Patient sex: M
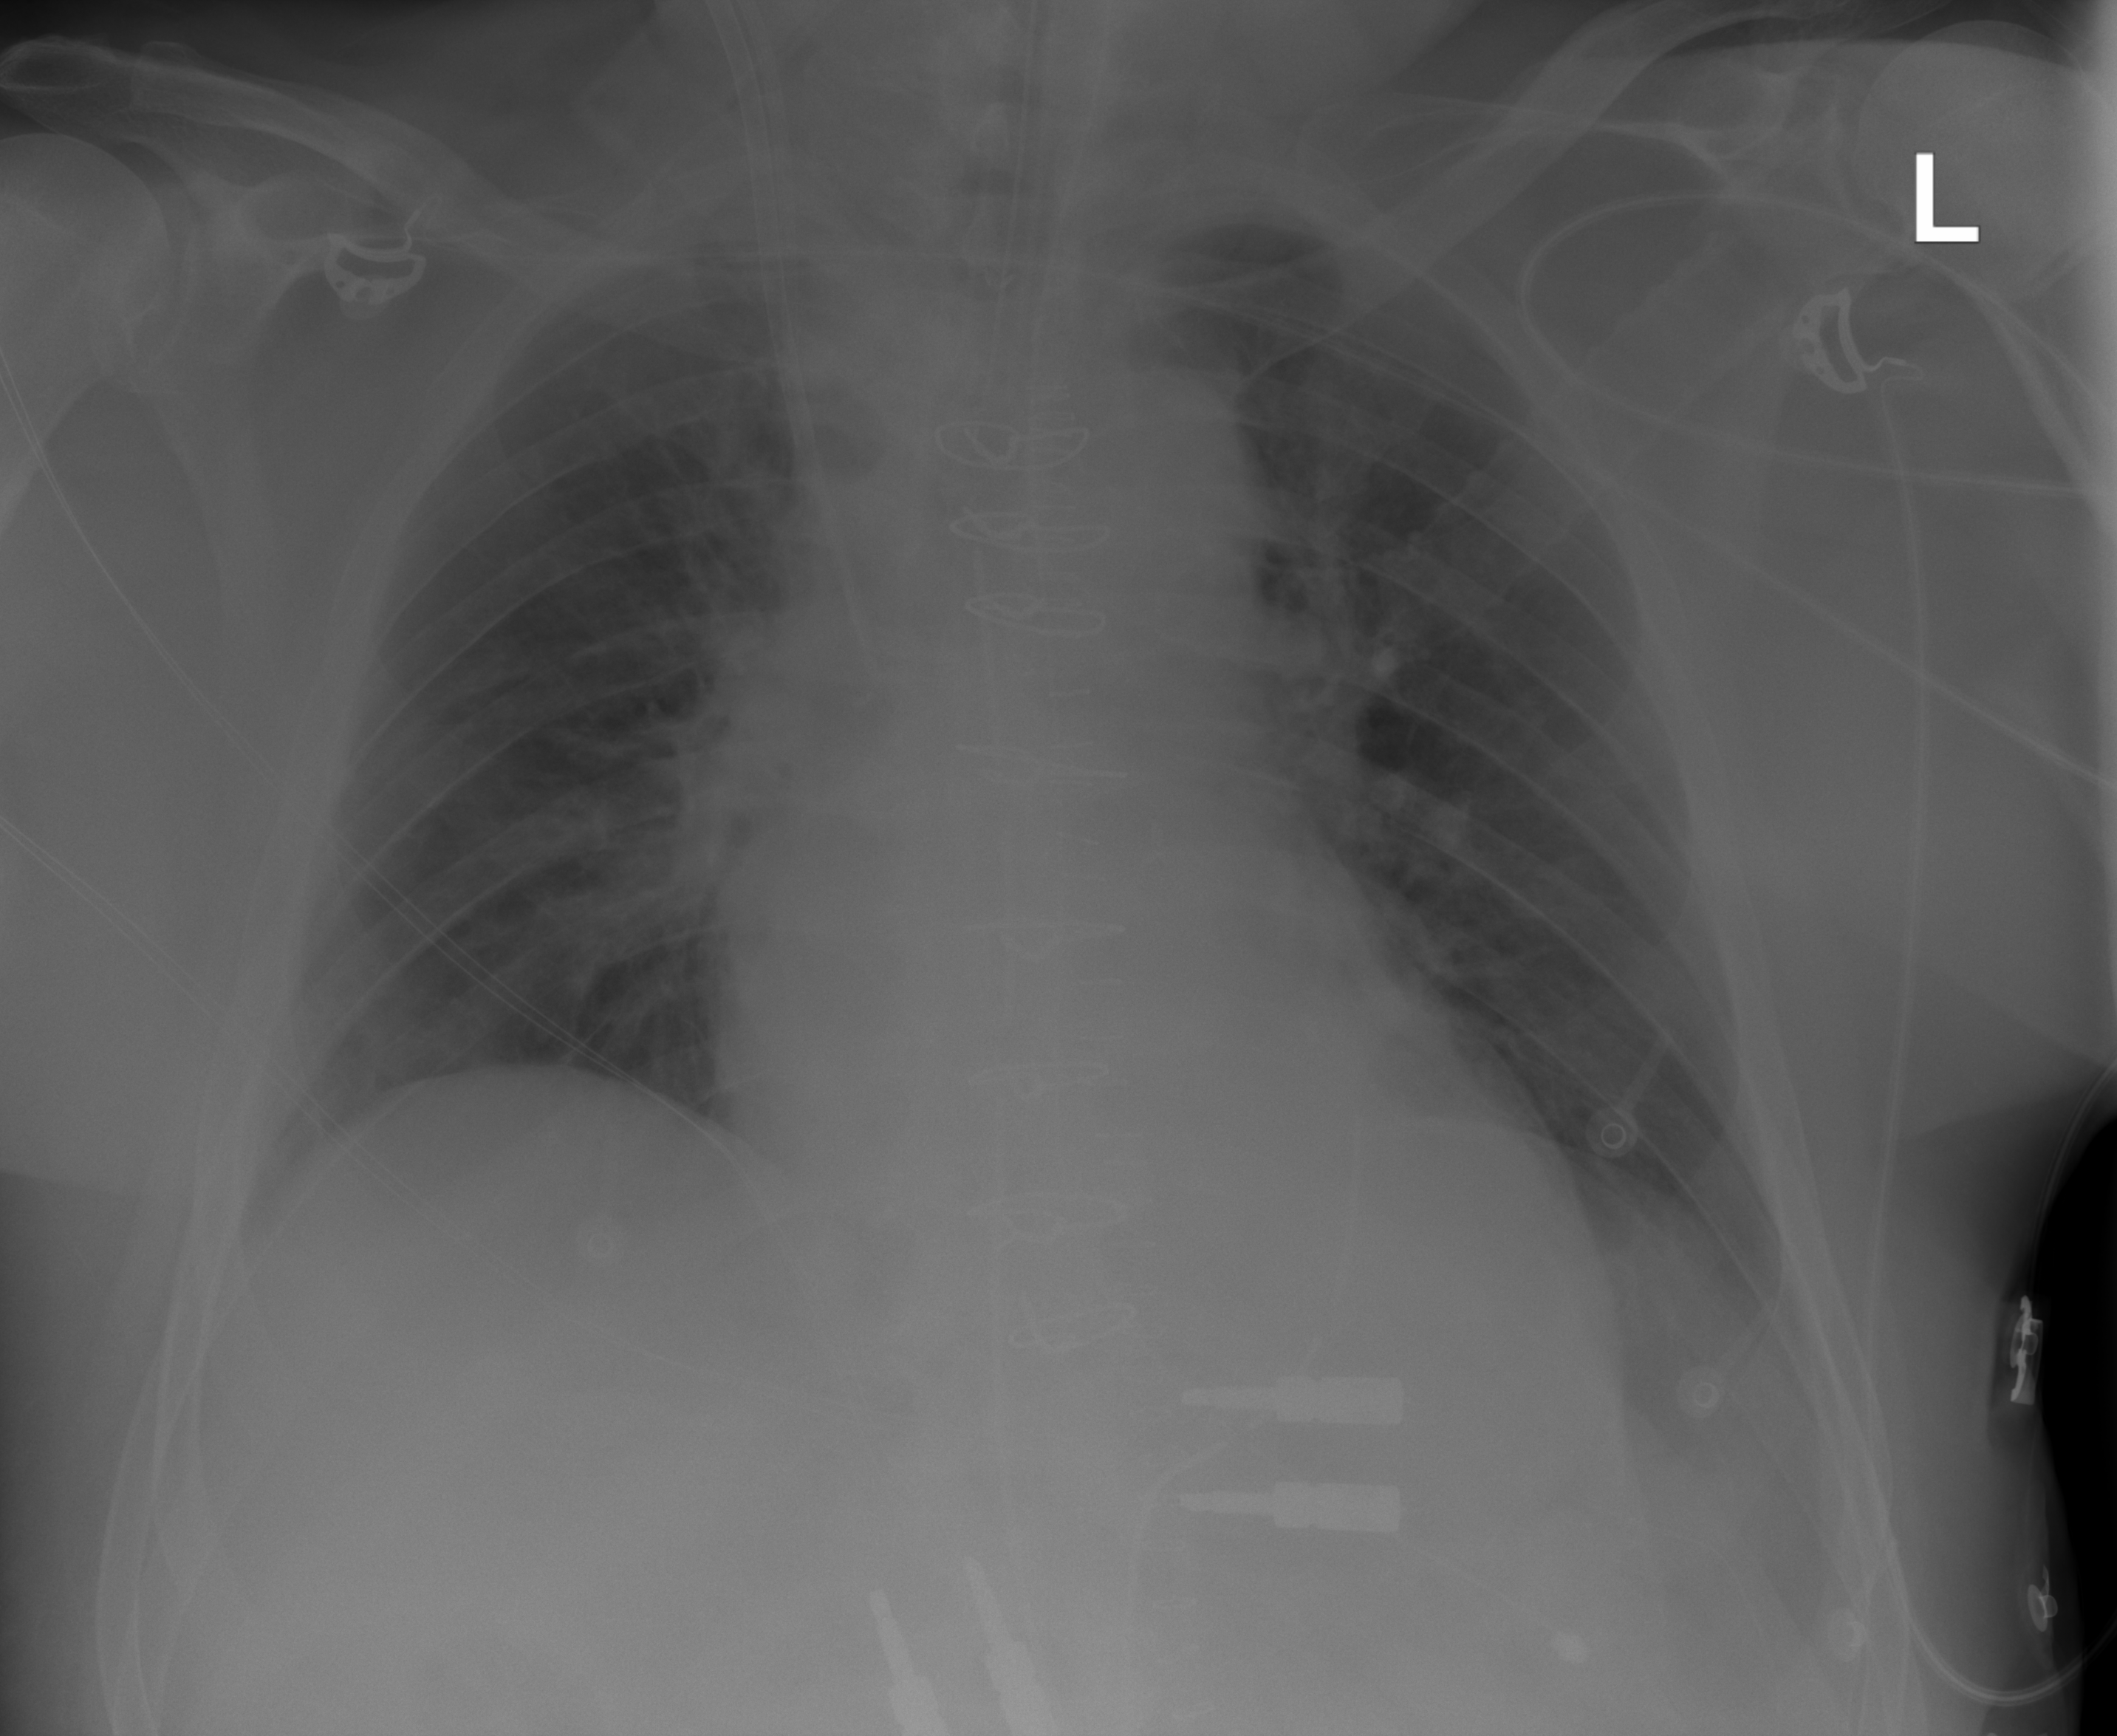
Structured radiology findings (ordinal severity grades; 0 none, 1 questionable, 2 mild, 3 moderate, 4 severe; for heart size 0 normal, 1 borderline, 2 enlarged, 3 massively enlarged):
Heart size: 2
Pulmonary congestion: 0
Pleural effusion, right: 2
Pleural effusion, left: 2
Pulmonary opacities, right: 2
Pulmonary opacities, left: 0
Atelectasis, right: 0
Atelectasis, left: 0